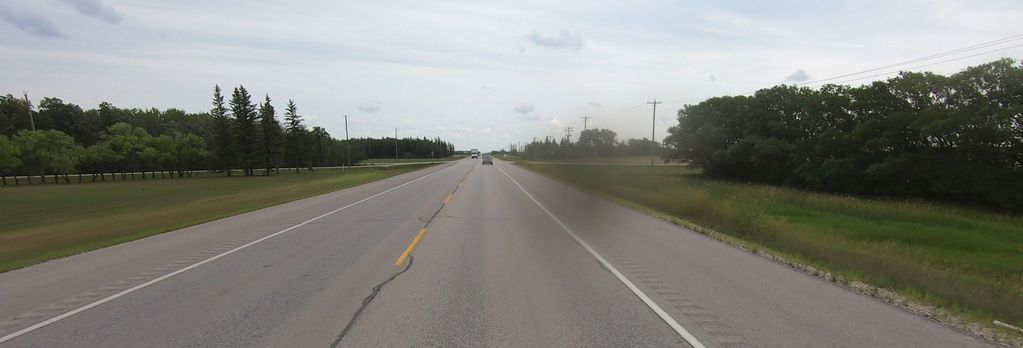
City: winnipeg